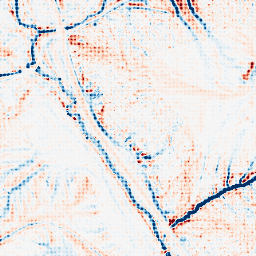
Category: edge_preserving
Decomposition family: median
Decomposition parameters: size: 11
Upsampling method: sinc_blackman
Upsampling parameters: scale: 8
kernel_size: 8
Upsampling scale: 8